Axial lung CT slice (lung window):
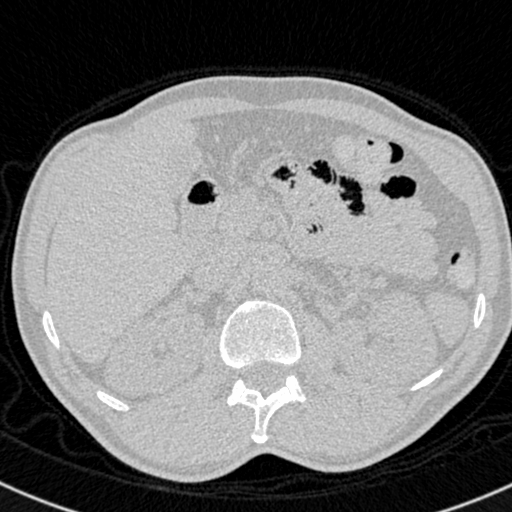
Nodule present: no